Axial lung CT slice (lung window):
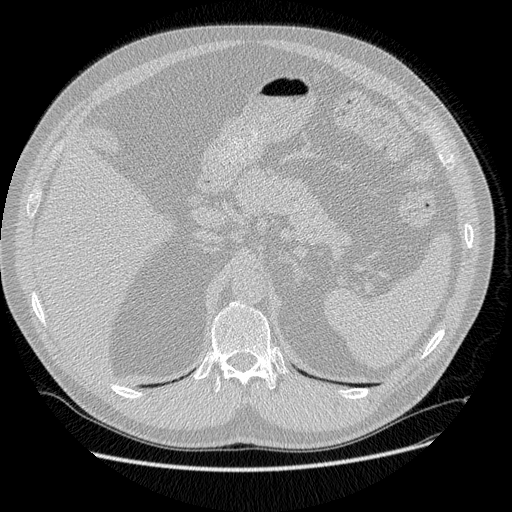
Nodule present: no